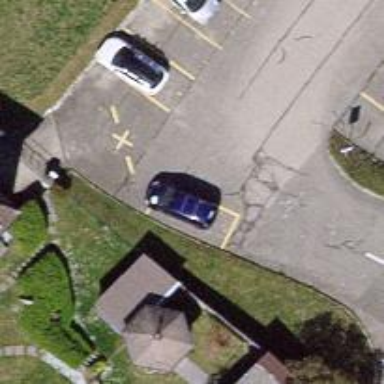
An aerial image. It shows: Parking aisle designated as service road.